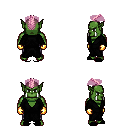
a pixel art fantasy rpg character, male body template, orc, green skin, gray robe, metal pants, pink short mohawk hairstyle, gold gloves, black slippers, four views (front, back, left, right), 2x2 character sprite sheet, small pixel art, hard edges, no anti-aliasing